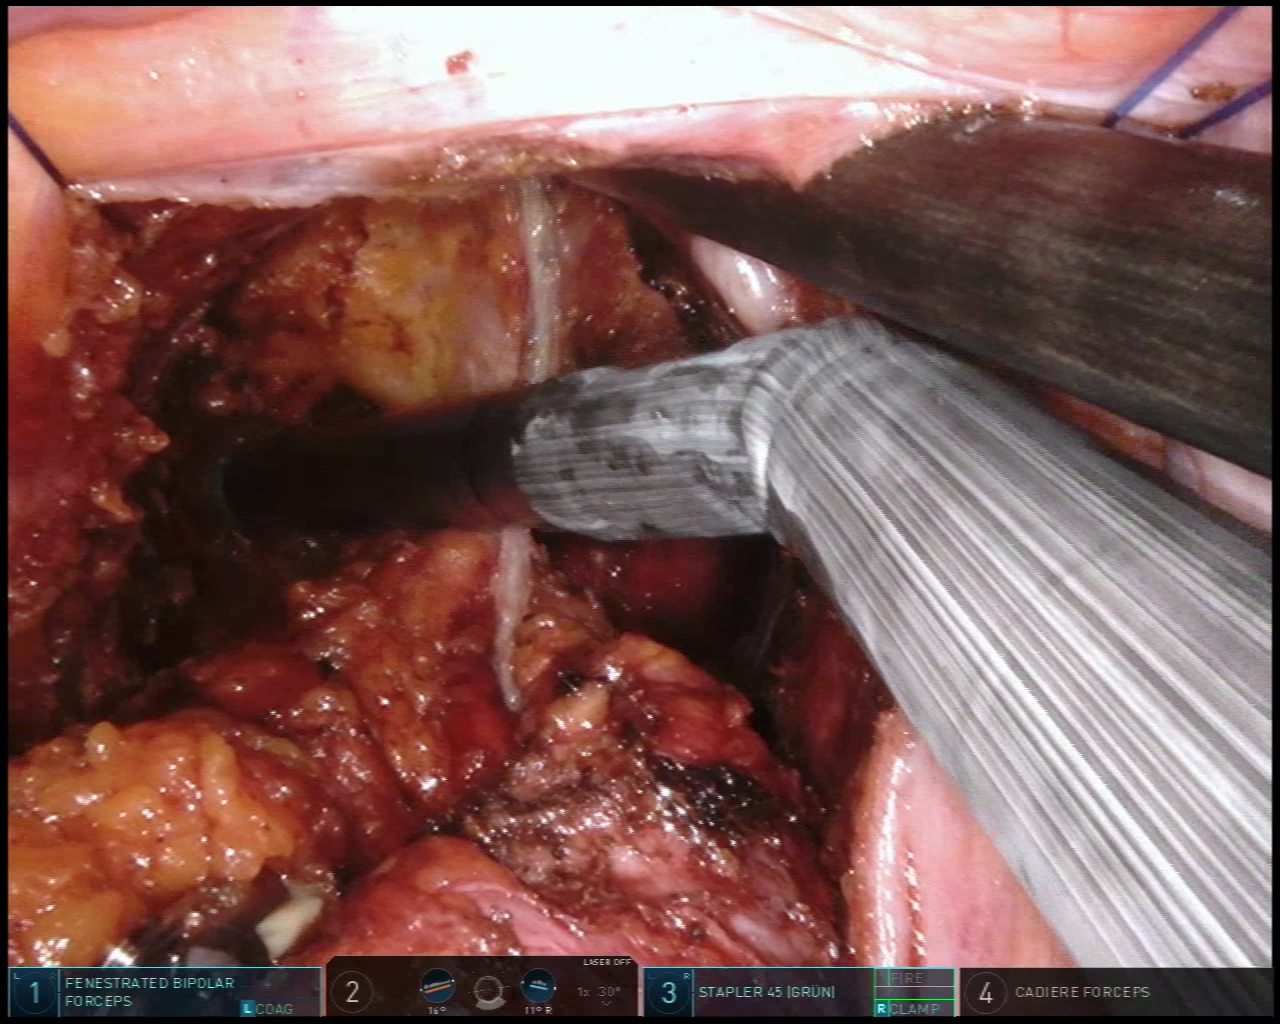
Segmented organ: vesicular_glands
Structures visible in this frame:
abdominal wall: no
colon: no
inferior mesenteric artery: no
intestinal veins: no
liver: no
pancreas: no
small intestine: no
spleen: no
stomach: no
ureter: no
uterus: no
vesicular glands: yes